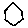
Label: hexagon